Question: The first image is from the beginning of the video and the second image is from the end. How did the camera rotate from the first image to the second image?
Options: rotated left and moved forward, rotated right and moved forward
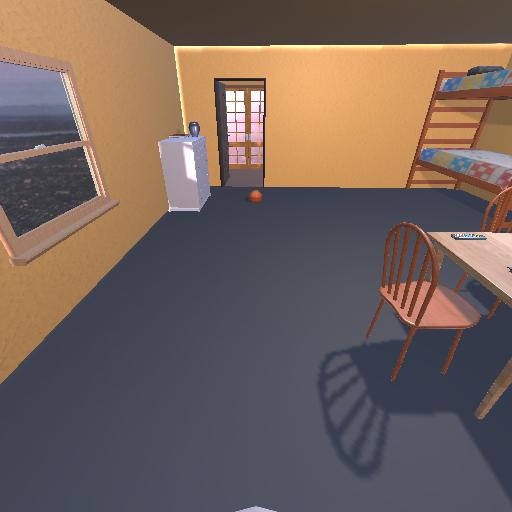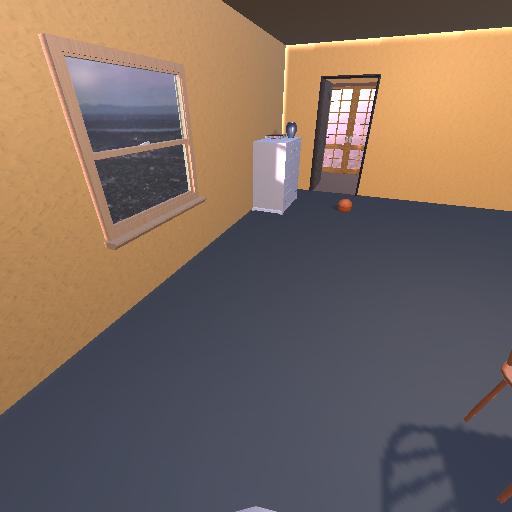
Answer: rotated left and moved forward